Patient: sex M, age 28
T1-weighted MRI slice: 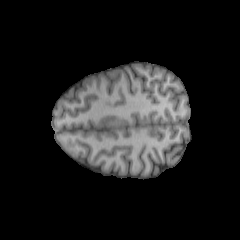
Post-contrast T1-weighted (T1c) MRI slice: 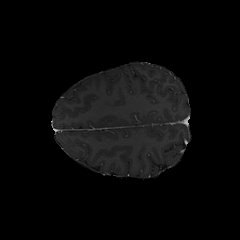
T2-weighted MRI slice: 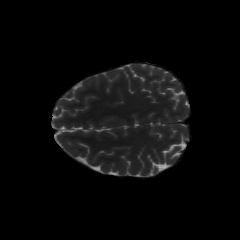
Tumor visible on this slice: no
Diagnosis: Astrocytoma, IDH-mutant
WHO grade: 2